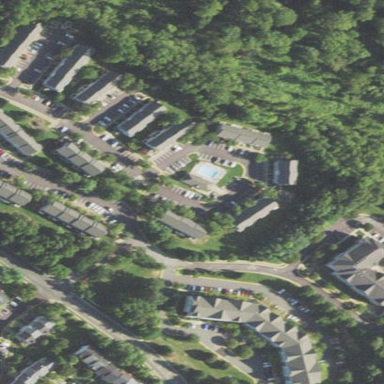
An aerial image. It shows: Residential area with apartments.